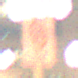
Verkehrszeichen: BeginnZone30
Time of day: Night
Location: Outdoor (Urban)
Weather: PartlyCloudy
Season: NotSpecified
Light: Artificial